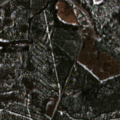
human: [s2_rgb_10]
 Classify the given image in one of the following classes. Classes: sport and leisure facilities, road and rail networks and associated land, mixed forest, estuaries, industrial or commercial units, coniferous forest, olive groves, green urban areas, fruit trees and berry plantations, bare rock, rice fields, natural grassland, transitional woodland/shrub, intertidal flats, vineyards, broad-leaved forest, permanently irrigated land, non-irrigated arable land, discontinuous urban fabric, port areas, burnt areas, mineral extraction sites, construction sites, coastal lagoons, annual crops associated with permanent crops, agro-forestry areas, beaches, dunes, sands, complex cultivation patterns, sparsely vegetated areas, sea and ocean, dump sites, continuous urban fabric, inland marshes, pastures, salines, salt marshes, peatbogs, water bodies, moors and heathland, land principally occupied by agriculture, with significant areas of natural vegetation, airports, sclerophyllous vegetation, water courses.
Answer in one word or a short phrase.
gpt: coniferous forest, transitional woodland/shrub